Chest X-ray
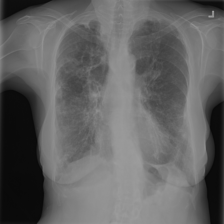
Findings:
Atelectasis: negative
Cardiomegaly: negative
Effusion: negative
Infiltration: negative
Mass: negative
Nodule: negative
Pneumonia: negative
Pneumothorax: negative
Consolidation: negative
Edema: negative
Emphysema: negative
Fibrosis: negative
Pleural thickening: negative
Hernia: negative